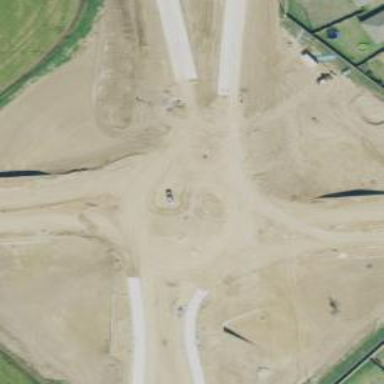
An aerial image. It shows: Secondary road around roundabout.